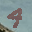
Label: 4